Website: walmart
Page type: customer-info-address
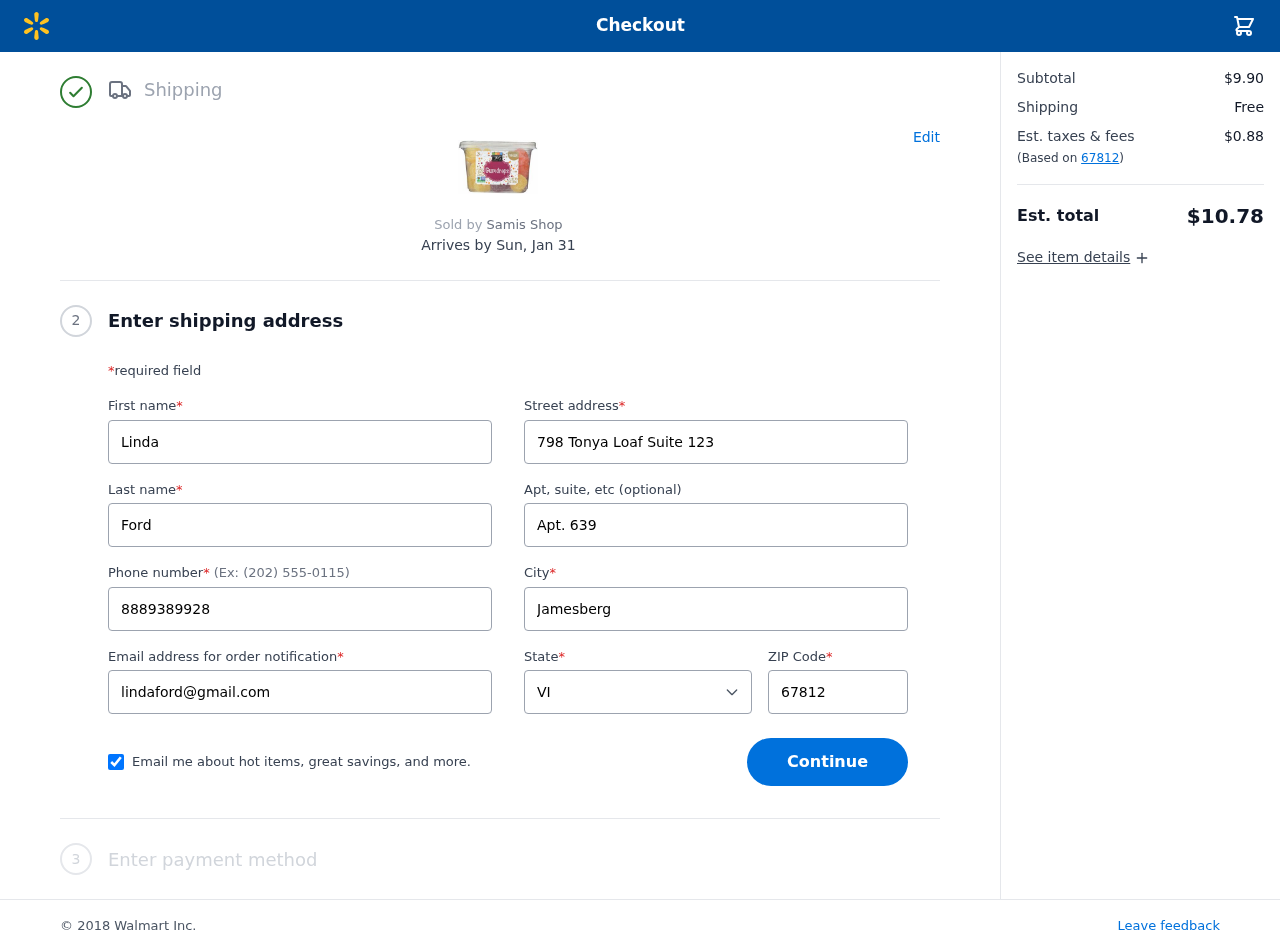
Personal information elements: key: PII_CITY
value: Jamesberg
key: PII_EMAIL
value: lindaford@gmail.com
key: PII_FIRSTNAME
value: Linda
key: PII_LASTNAME
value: Ford
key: PII_PHONE
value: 8889389928
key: PII_POSTCODE
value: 67812
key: PII_STATE
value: VI
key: PII_STREET
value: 798 Tonya Loaf Suite 123
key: PII_STREET2
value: Apt. 639
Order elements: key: ORDER_DELIVERY_DATE
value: Sun, Jan 31
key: ORDER_SUBTOTAL
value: $9.90
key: ORDER_SHIPPING_COST
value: Free
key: ORDER_TAX
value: $0.88
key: ORDER_TOTAL
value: $10.78